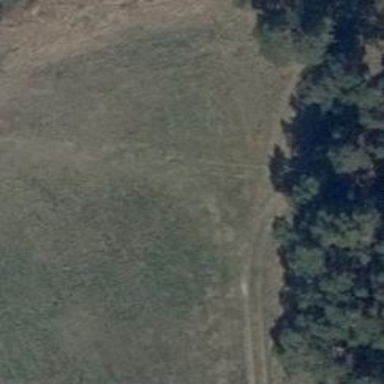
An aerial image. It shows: Track with ground surface of grade 5.